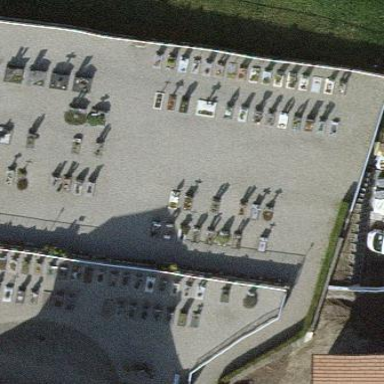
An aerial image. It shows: Cemetery.